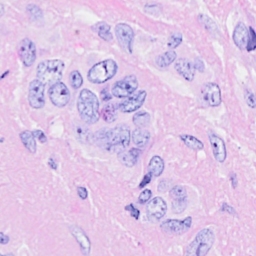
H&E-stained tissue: Breast